Question: '''
ko.bindingHandlers.translate = {
init: function (element, valueAccessor, allBindingsAccessor, viewModel, bindingContext) {
var translateTo = bindingContext.$data.domain._latestValue;
console.log(translateTo);// output : work
//my wuestion is how can i set this in html
}
};
'''
'''
<span data-bind="translate: domain"></span><!--this is not working-->
'''

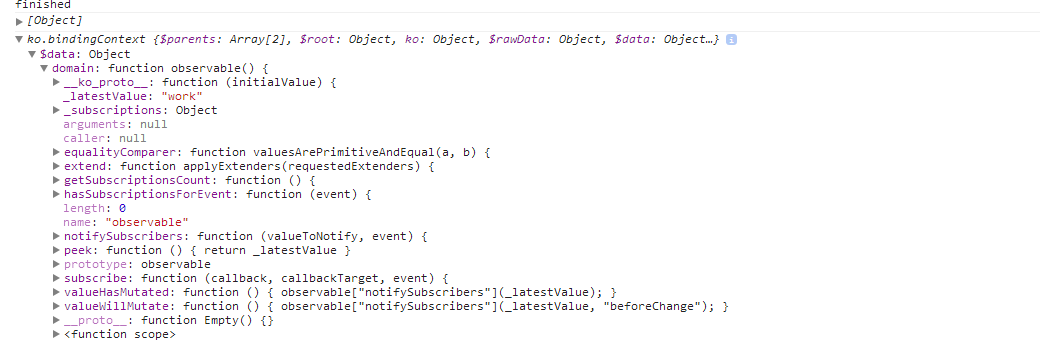
Answer: What you really want to fill is "update" method, and access the model directly from valueAccessor. You don't need to use bindingContext since your binding is fairly simple.
'''
ko.bindingHandlers.translate = {
init: function(element, valueAccessor, allBindings, viewModel, bindingContext) {
},
update: function(element, valueAccessor, allBindings, viewModel, bindingContext) {
var domain = ko.unwrap(valueAccessor());
var translateTo = ko.unwrap(domain._latestValue);
element.textContent = translateTo;
}
};
'''